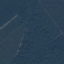
Land use / land cover: Forest